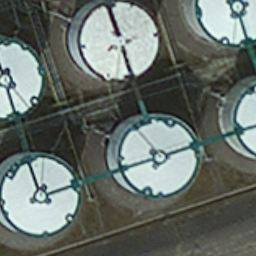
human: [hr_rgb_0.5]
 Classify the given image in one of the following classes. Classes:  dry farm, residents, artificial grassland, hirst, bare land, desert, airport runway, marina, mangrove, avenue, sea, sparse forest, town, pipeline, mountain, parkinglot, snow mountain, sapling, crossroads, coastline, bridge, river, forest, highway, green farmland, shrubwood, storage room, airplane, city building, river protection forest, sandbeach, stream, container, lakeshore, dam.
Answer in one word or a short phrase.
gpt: storage room